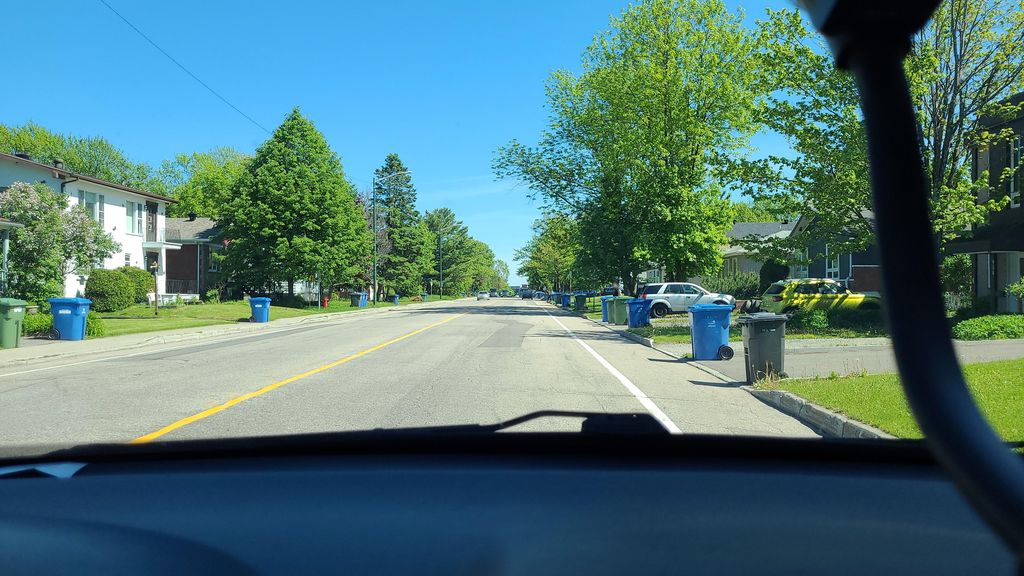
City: quebec_city